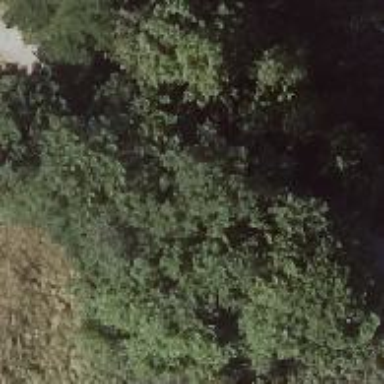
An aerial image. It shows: Mixed leaf woodland.